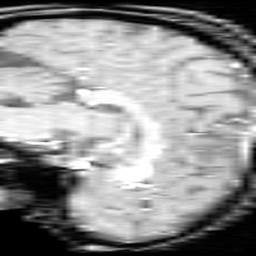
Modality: inplaneT1
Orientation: sagittal
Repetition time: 0.2 s
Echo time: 0.0036 s